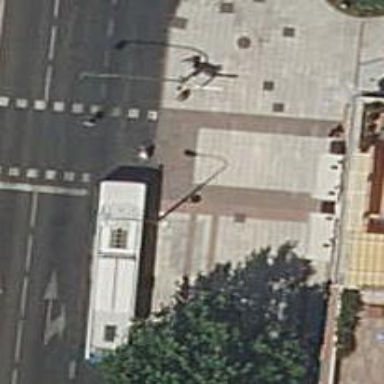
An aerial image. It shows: Bus stop with sheltered platform for public transport.